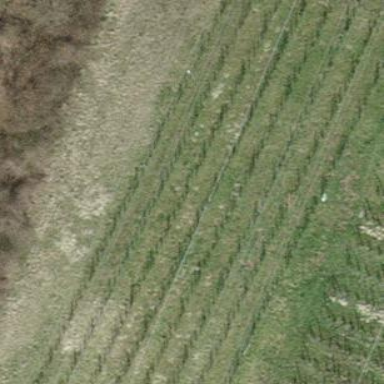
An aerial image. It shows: Vineyard with grape crops.